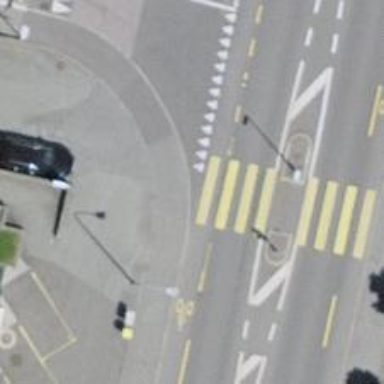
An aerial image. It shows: Kerb barrier.